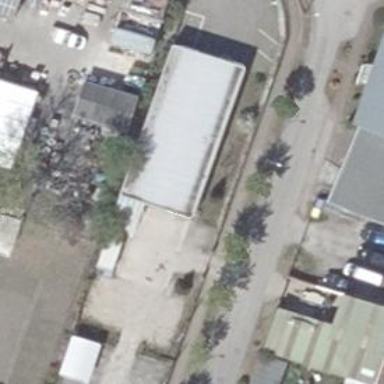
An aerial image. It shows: Shop that sells cars.